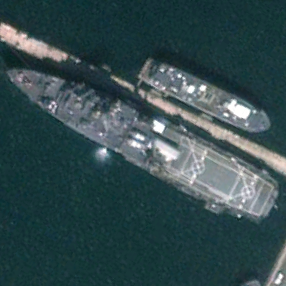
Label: combat